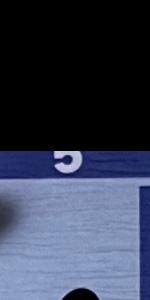
Label: Empty